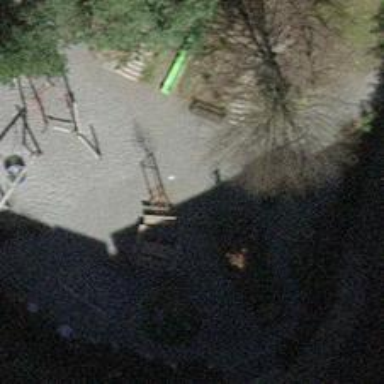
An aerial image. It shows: Playground area for leisure activities on the land.